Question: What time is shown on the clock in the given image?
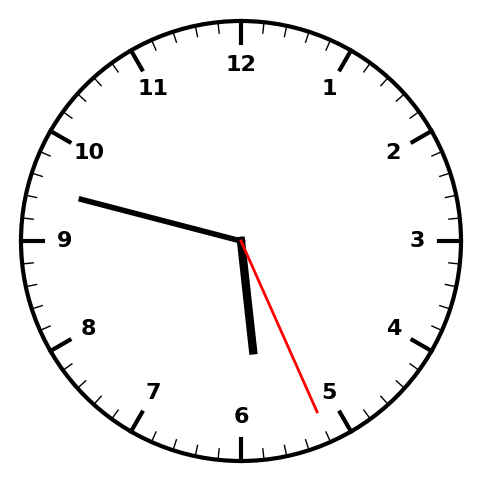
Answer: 05:47:26